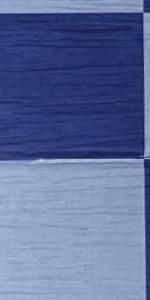
Label: Empty